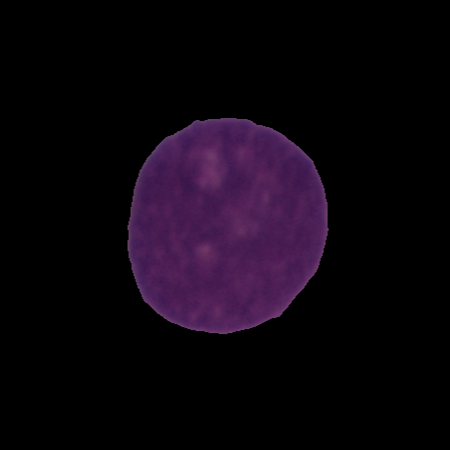
Label: cancer